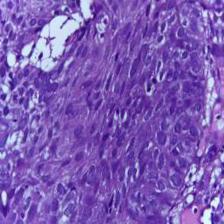
Diagnosis: OSCC